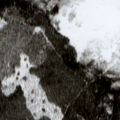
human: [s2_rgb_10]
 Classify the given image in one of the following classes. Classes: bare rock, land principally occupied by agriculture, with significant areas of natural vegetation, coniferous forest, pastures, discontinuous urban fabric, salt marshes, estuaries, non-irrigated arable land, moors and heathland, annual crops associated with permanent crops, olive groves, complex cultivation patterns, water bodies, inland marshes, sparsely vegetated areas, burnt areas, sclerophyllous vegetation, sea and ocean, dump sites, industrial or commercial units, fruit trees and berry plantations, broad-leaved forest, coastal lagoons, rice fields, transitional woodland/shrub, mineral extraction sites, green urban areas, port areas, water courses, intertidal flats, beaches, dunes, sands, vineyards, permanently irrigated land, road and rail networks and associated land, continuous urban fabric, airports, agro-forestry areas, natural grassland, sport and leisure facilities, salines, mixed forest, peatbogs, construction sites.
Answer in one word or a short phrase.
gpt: coniferous forest, transitional woodland/shrub, peatbogs